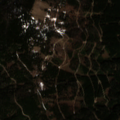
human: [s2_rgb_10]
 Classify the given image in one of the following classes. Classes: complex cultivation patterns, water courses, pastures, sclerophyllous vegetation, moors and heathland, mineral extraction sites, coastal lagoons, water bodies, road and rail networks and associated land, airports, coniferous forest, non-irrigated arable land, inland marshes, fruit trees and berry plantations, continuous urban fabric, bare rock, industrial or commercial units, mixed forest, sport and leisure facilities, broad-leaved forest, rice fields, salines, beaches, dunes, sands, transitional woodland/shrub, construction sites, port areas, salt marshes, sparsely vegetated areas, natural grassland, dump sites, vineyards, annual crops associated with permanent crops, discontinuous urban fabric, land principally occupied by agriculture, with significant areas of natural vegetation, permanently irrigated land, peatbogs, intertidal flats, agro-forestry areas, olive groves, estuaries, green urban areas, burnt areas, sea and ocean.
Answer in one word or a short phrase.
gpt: coniferous forest, mixed forest, natural grassland